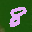
Label: 8